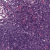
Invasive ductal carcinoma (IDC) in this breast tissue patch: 0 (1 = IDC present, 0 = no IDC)